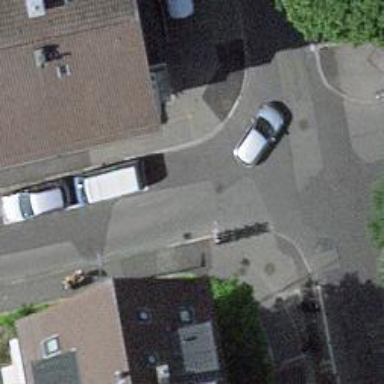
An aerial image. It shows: Unmarked crossing on the road.